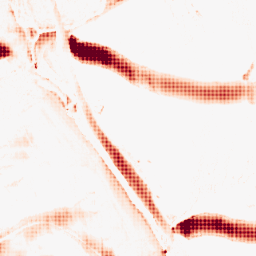
Category: morphological
Decomposition family: morphological_ellipse
Decomposition parameters: operation: opening
width: 30
height: 5
Upsampling method: sinc_hamming
Upsampling parameters: scale: 8
kernel_size: 8
Upsampling scale: 8